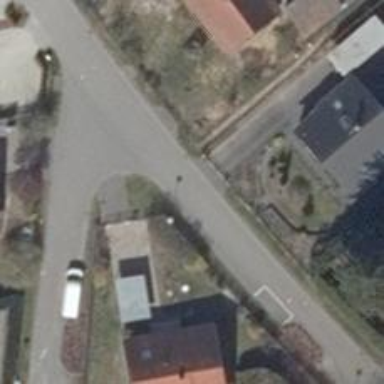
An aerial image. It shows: Driveway.